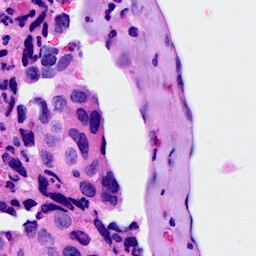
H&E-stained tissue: Breast